Current action and preconditions to check: path_clear

Your task: For each precondition in the list above, predict whether it will hold at this action.

Consider the current scene as observed from the mobile robot's camera, and analyze the predicted future states of all dynamic agents (e.g., people, animals, vehicles, or any moving entities) within the NEXT SECOND.

IMPORTANT: Only answer "very likely" if you are absolutely certain—based on strong, clear evidence—that a dynamic agent will violate the precondition in the predicted future state. Do NOT answer "very likely" for unlikely, ambiguous, or low-probability risks.

Ask yourself for each precondition: Is there a high probability, with clear and convincing evidence, that the predicted future states of any dynamic agent will interfere with the predicted future state of the currently executing action within the NEXT SECOND, causing that precondition to fail?

Assess the risk level based on these predictions. Use "likely" or "very likely" if motions create a clear risk of interference.

Use "neutral" or "improbable" if agents are nearby but their predicted paths are clearly diverging or non-conflicting.

Failure Risk Categories: "very improbable", "improbable", "neutral", "likely", "very likely"

Answer Format: Output ONLY the probability_of_failure value from these categories: "very improbable", "improbable", "neutral", "likely", "very likely"

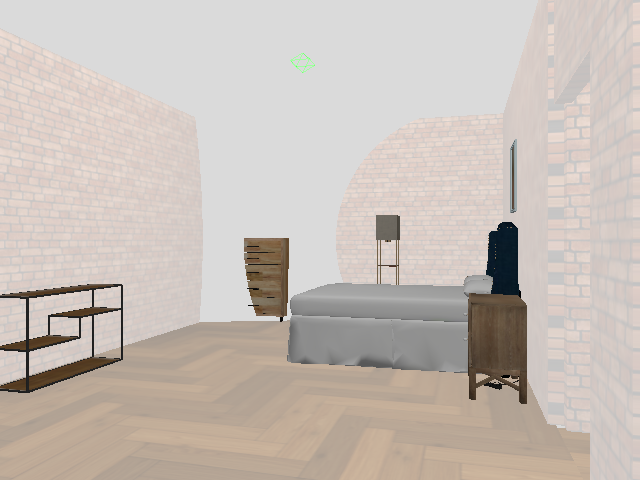

Answer: very improbable